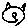
Label: cat